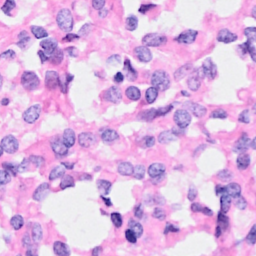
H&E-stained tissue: Breast